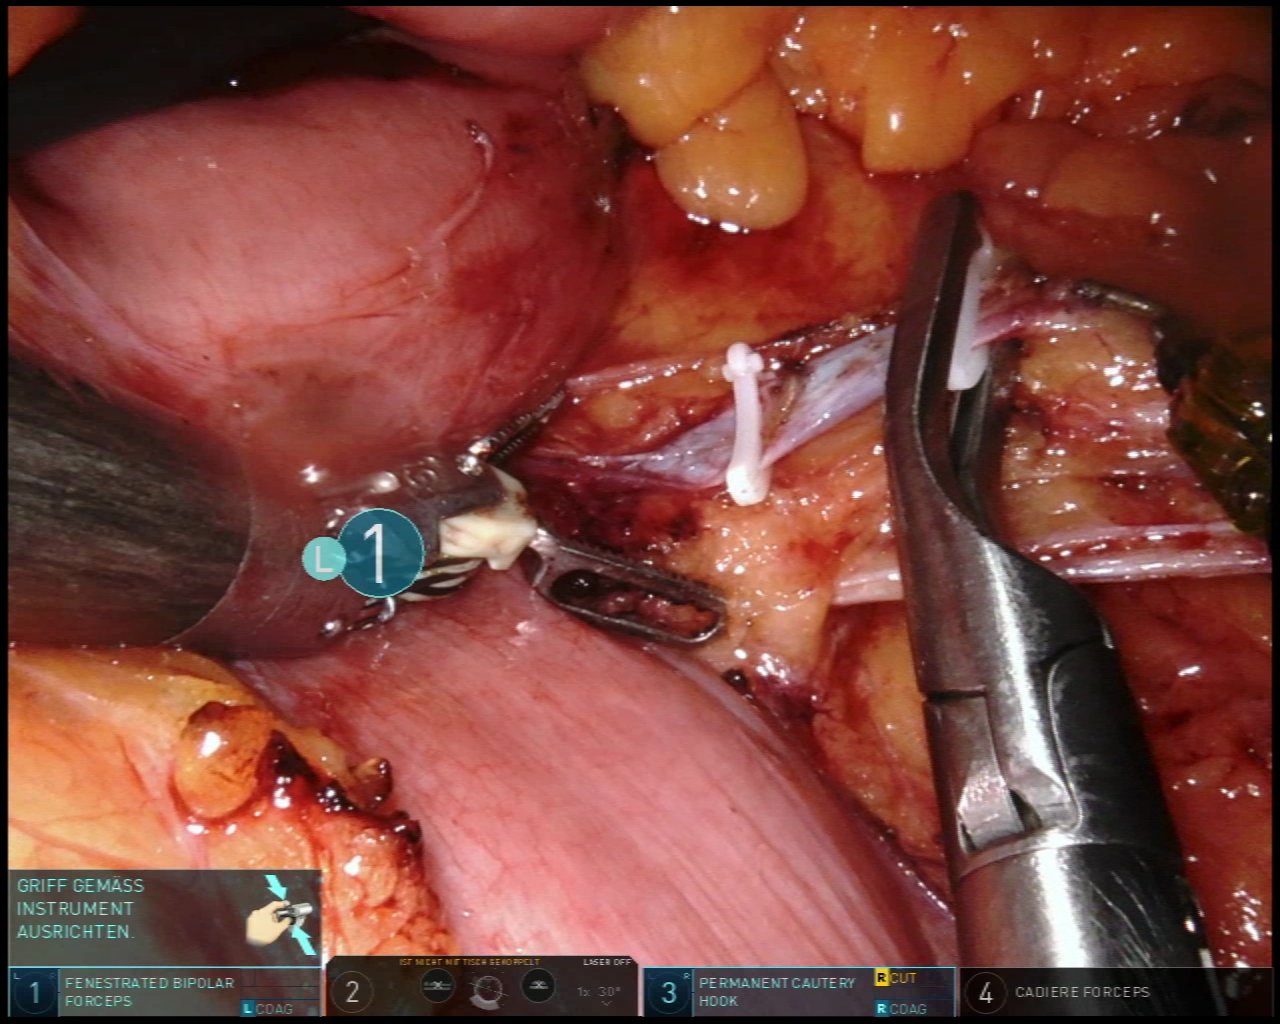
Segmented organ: intestinal_veins
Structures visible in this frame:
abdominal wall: no
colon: yes
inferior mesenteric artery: no
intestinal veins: yes
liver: no
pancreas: no
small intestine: yes
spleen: no
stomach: no
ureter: no
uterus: no
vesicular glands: no